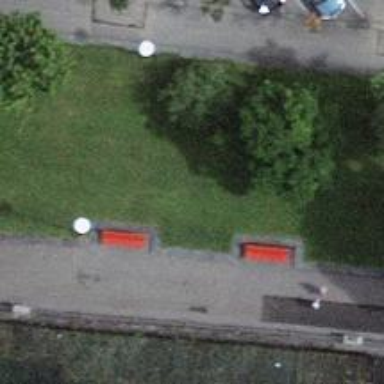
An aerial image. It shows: Red bench.